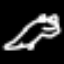
Label: frog